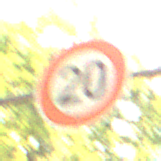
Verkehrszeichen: Geschwindigkeit20
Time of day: Midday
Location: Outdoor (Nature)
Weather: PartlyCloudy
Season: NotSpecified
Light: Natural